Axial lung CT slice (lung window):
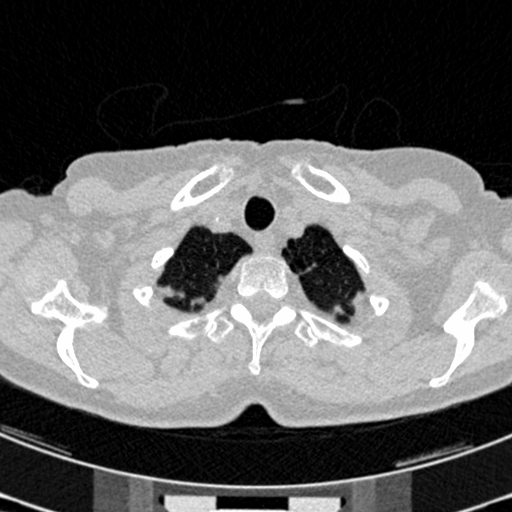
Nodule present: no